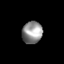
Tissue: lung
Cell type: Myeloid cells
Senescence score: 0.174
Nuclear area (px): 443
Mean DAPI intensity: 144.497